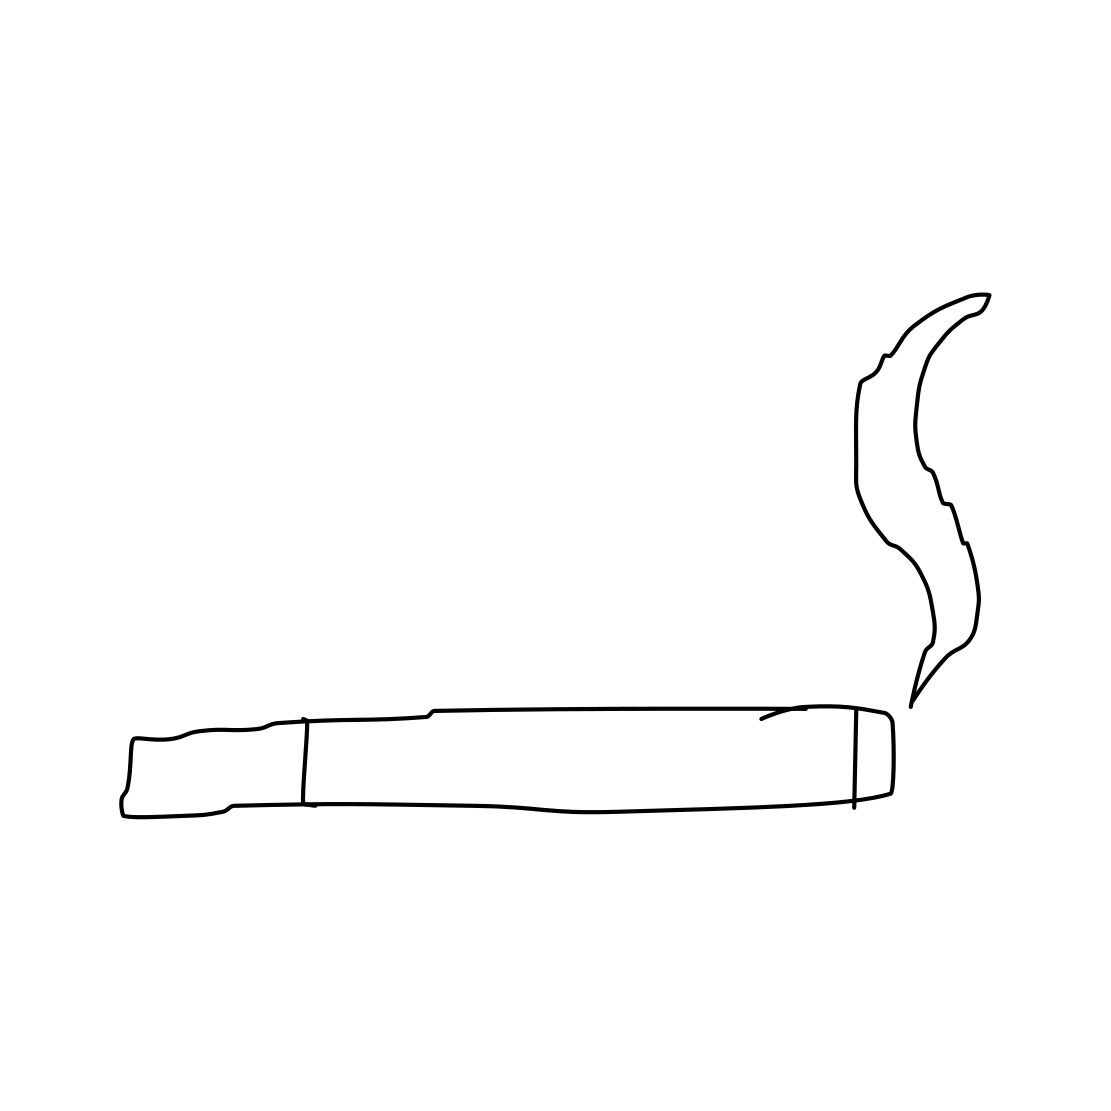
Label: cigarette